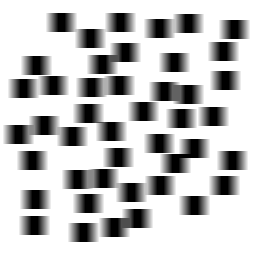
Squares: 44
Triangles: 0
Stars: 0
Total shapes: 44